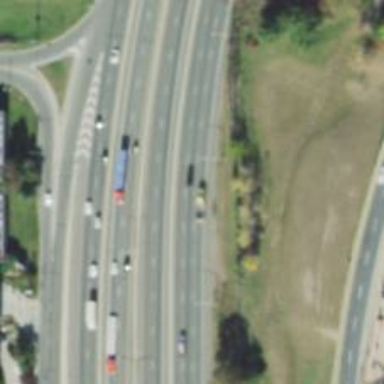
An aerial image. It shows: Urban freeway or expressway with asphalt surface.